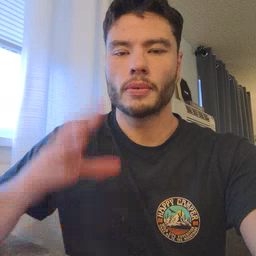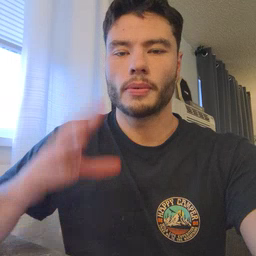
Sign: boy